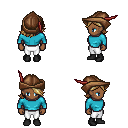
a pixel art fantasy rpg character, female body template, human, dark skin, teal long-sleeve shirt, white pants, blonde swoop hairstyle, leather cap, black shoes, four views (front, back, left, right), 2x2 character sprite sheet, small pixel art, hard edges, no anti-aliasing